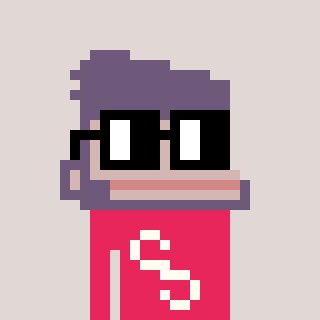
a pixel art character with square black glasses, a ape-shaped head and a redpinkish-colored body on a warm background